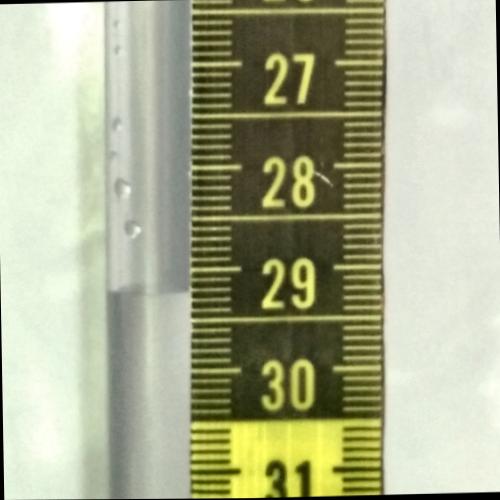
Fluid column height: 29.2 cm